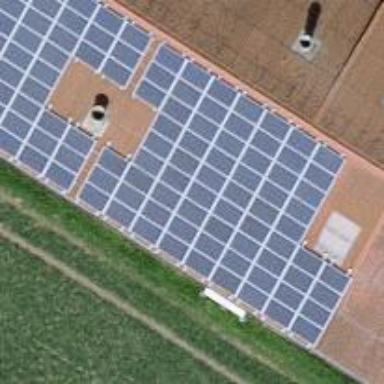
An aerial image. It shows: Solar power generator.